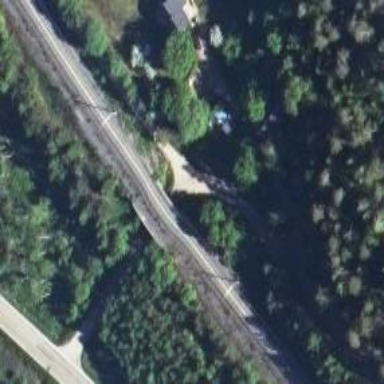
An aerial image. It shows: Railway track with continuous electrified contact line.